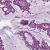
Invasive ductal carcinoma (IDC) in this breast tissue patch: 1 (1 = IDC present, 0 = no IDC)